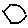
Label: hexagon